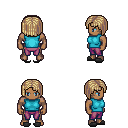
a pixel art fantasy rpg character, male body template, human, dark skin, teal sleeveless shirt, magenta pants, white blonde pageboy hairstyle, gray slippers, four views (front, back, left, right), 2x2 character sprite sheet, small pixel art, hard edges, no anti-aliasing